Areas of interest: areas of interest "Commercial service"
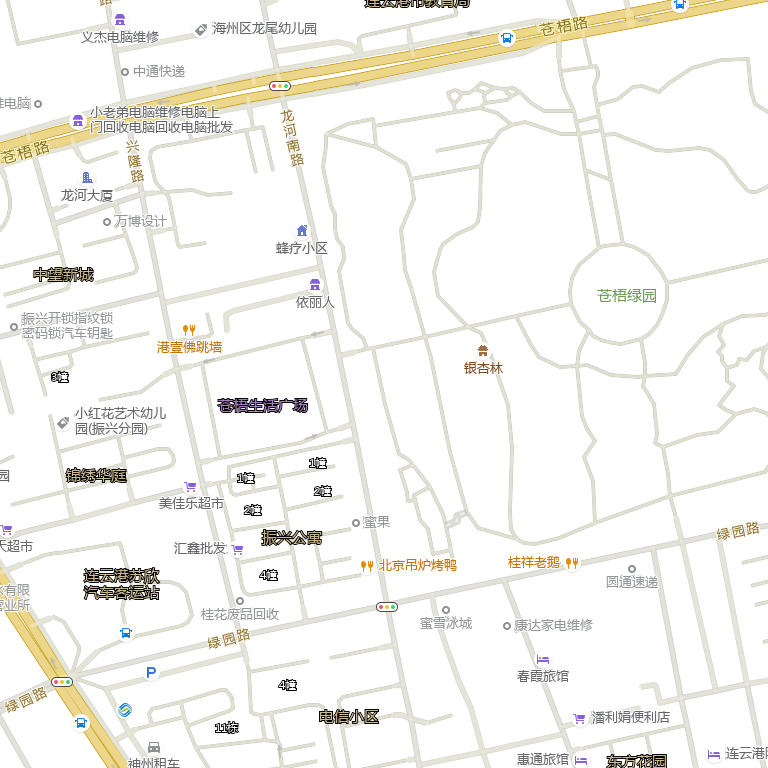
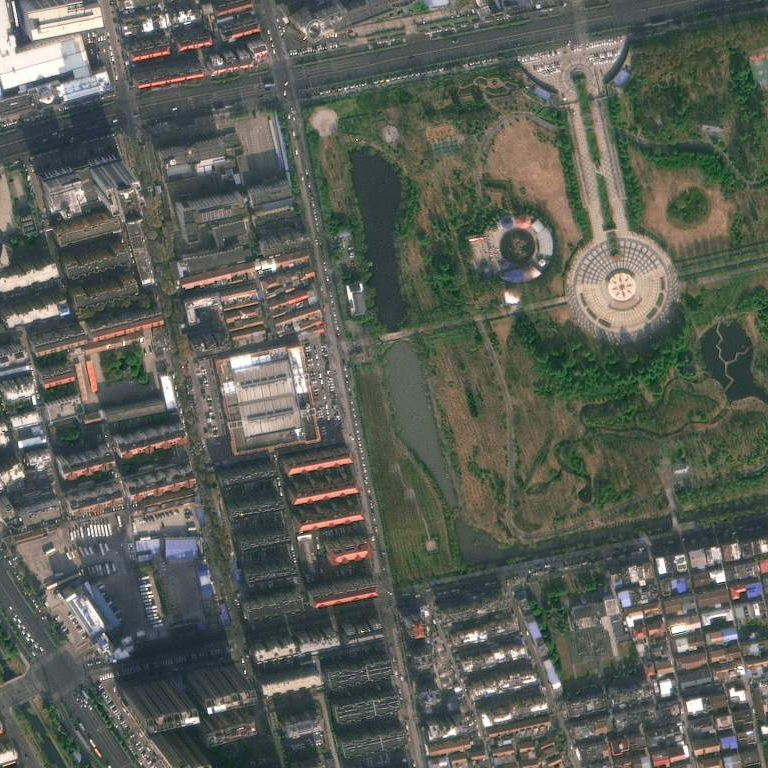